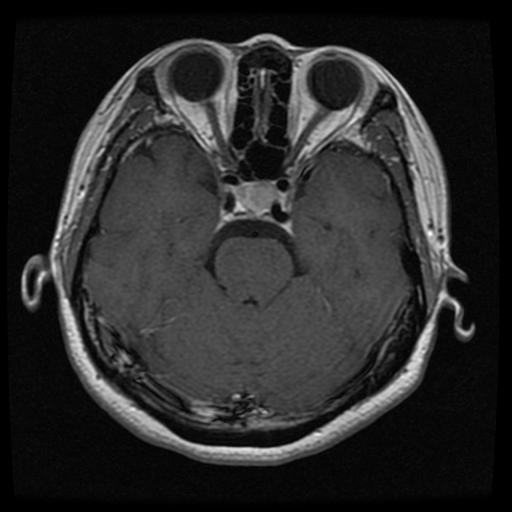
Label: pituitary